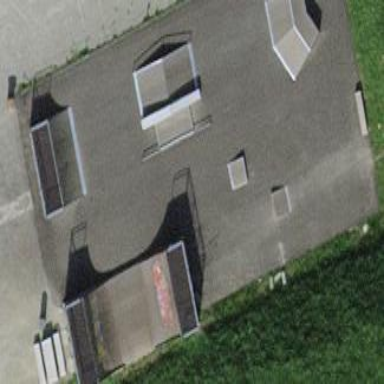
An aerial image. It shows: Asphalt pitch for leisure land activities.